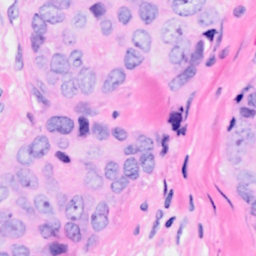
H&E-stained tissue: Breast